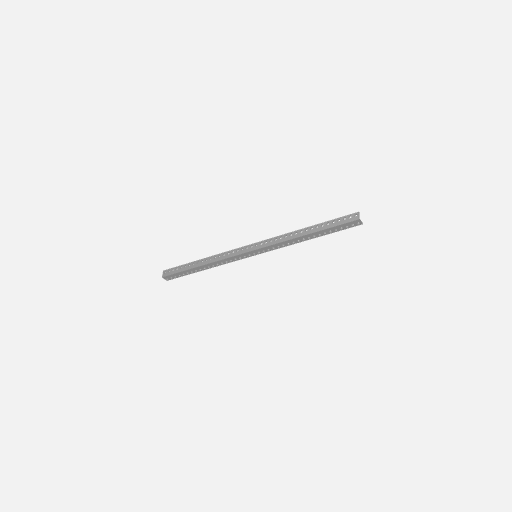
Part: LBeam41H